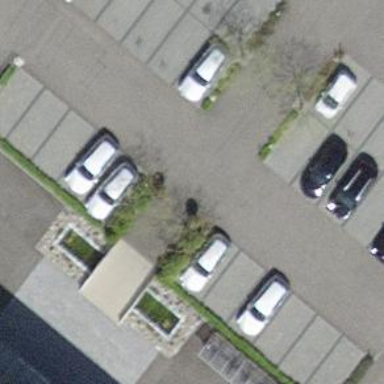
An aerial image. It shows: Parking aisle designated as service road.